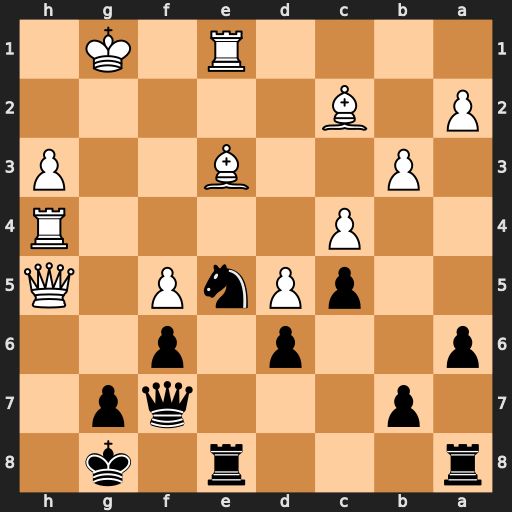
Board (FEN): r3r1k1/1p3qp1/p2p1p2/2pPnP1Q/2P4R/1P2B2P/P1B5/4R1K1
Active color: b
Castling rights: -
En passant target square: -
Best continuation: Qxh5 Rxh5 Nf3+ Kf2 Nxe1